Question: '''
awk 'BEGIN { print 3 > 2 }' a.out
'''
Prints nothing
But
'''
awk 'BEGIN { print (3 > 2) }' a.out
> 1
'''
Prints 1. This repros with any file. Why do the parenthesis have an effect?
GNU AWK 5.1

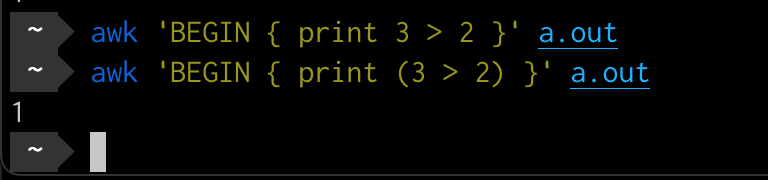
Answer: awk has <URL> like the shell. Check your current directory for a file named "2" -- it will have one line containing the value "3".
With parentheses, you're changing how awk parses the code: giving the expression '3 > 2' higher priority, you're forcing awk to use the relational operator.
This is discussed in the <URL> chapter of the manual:
> < <= == != > >= >> | |&> Relational and redirection. The relational operators and the redirections have the same precedence level. Characters such as '>' serve both as relationals and as redirections; the context distinguishes between the two meanings.
See <URL> for all uses of '>'